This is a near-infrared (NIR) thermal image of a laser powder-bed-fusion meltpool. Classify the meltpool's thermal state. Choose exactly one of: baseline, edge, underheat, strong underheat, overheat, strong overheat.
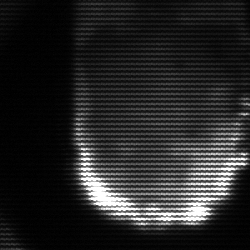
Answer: baseline